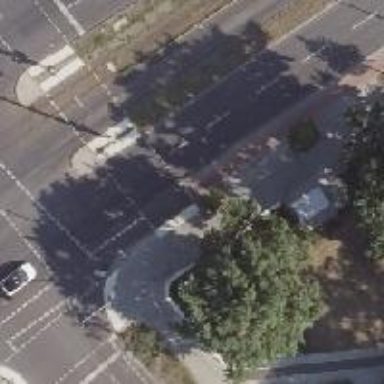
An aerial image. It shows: Secondary road with asphalt surface. There is cycle track on the right side of the road.